Question: I have to make a simulator in Java, which will simulate car riding on highway. There should be 3 lanes on highway, in every lane there are cars with constant speed. On this highway, there is one agent, which has to drive through and not crash into any other car. Detailed description can be found in <URL> at section 2.5 and picture 5.
This image is from mentioned paper and shows the look of highway:

My goal is to write only a simulator (and GUI), not logic of agent. Now, I would like to design an architecture of this simulator and this is where I need help.
My idea, how the agent's API can look is:
'''
public abstract class BaseAgent {
public abstract void run()
public abstract void onCrash();
}
'''
Agent (car) on highway should be a descendant of this class. In every step, simulator call function 'run()' where is the agents logic. In this function, agent can call functions like:
'''
goLeft();
goRight();
getNearestCarInLane(int lane_no);
getMySpeed();
'''
So, in every step, agent can decide if he stay in current lane, or if he turns left or right. And that's all, what can agent do.
So this is agents API, but I do not know, how to design the rest of simulator. My first attempt to simulator architecture was:
'''
class Agent -- descendant of BaseAgent, can ride on highway.
class Highway -- stores position of all cars on highway.
class Simulator -- creates instance of agent and highway; in every step, call agent's 'run()' and monitors any car crash.
'''
This is not a good architecture. In which class should be methods 'goLeft()', 'goRight()' and 'getNearestCarInLane()'? Because these methods has to be inside of 'BaseAgent' class, but has to know position of every car on highway. So at the end, I had something like this:
'''
Simulator s = new Simulator();
Highway h = new Highway();
Agent a = new Agent();
s.setAgent(a);
s.setHighway(h);
a.setHighway(h);
h.setAgent(a);
'''
And it is terrible and ugly.
So I need a little help from smarter people here. Can somebody give me a link to book, article, whatever about simulators/architecture? Or explain my what I am doing wrong?
I am not a programmer and this project is part of an optional course at my faculty named .
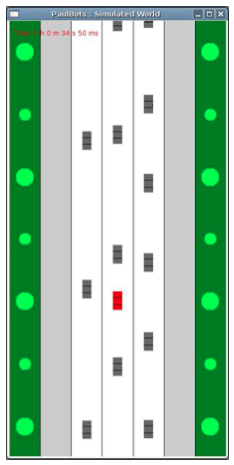
Answer: My recommendation would be to <URL>.
Based on this definition and , your agent class could look like this:
'''
public abstract class BaseAgent {
public AgentAction act(HighwayPerception hwyPerception);
}
'''
where 'AgentAction' would be the type representing the actions an agent could decide to do in a single step (in the most simple case, this would be an enumeration with values 'STEER_LEFT', 'STEER_RIGHT', etc. --- for more complex problems, you could define a whole class hierarchy with 'AgentAction' as super class / interface). It is the job of the simulator to interpret the 'AgentAction' objects returned by the agent and to change the state of its environment (i.e., the 'Highway' object) accordingly.
The parameter 'HighwayPerception', on the other hand, represents all that the agent is able to perceive at the current time step: e.g., how fast is the car ('getMySpeed()') or the distance to the next car ('getNearestCarInLane(int laneNumber)'). This (i.e., 'Highway') --- which is important, because it : agents only their environment an decide on actions, instead of interacting with it directly. It is, again, the job of the simulator to create the percepts for the agent, given the current state of its environment.
Finally, this design also .
The 'HighwayPercept' class has to be designed so that it can only be used to the data the agent , not to affect the surrounding environment directly. In contrast, the agent in your original design has access to a 'Highway' object as such, and could hence try to , e.g., to 'see' cars several miles ahead and plan its route accordingly, or to just change the positions of other cars on the highway. , even if you do not care much about security, because such things may also happen unintentionally and may be tricky to debug.
Depending on your requirements, your architecture may of course need to be . should be easy to get from literature on <URL>.